Question: I'm making an app for an IoT Device My App is connected to the firebase database which shows the Ultrasonic sensor values. I have given the option of making pins on the IoT Device HIGH and LOW when the current value of the sensor is greater than the value set by the user in the app.
I'm using a spinner that has only two values "HIGH" and "LOW".
1. When the Selected value>current value I want the values of the spinner to be updated in the database.
2. And when Current value>Selected value I want that the non selected values should get updated in the database.
The case 1 is working fine but case 2 is not working.
In the code analogvalue means the current value of sensor and value means the selected value.
'''
// Read from the database
myRef = FirebaseDatabase.getInstance().getReference();
myRef.addValueEventListener(new ValueEventListener() {
@Override
public void onDataChange(@NonNull DataSnapshot dataSnapshot) {
// This method is called once with the initial value and again
// whenever data at this location is updated.
if(StringValue.length()>0 && link2.length()>0) {
try{
status = dataSnapshot.child("Distance").getValue().toString();}
catch (NullPointerException ignored){}
if(status==null){
TextView text4 = layout.findViewById(R.id.text4);
text4.setText(" Error: Wrong ID. ");
// Toast...
Toast toast = new Toast(getApplicationContext());
toast.setGravity(Gravity.CENTER_VERTICAL, 0, 540);
toast.setDuration(Toast.LENGTH_LONG);
toast.setView(layout);
toast.show();
}
else{ analogvalue = Integer.parseInt(status);}
pin.setText(status);
final int value = Integer.parseInt(StringValue);
if (analogvalue > value) {
Firebase fireChild = fire2.child( "Pin1");
fireChild.setValue(spinner1.getSelectedItem().toString());
Firebase fireChild1 = fire2.child( "Pin2");
fireChild1.setValue(spinner2.getSelectedItem().toString());
}
if(analogvalue <= value) {
if(spinner1.getSelectedItem().toString().equals("HIGH")){Firebase fireChild = fire2.child("Pin1"); fireChild.setValue("LOW");}
else {Firebase fireChild = fire2.child("Pin1"); fireChild.setValue("HIGH");}
if(spinner2.getSelectedItem().toString().equals("HIGH")){Firebase fireChild = fire2.child("Pin2"); fireChild.setValue("LOW");}
else {Firebase fireChild = fire2.child( "Pin2"); fireChild.setValue("HIGH");}
}
}
}
'''
[
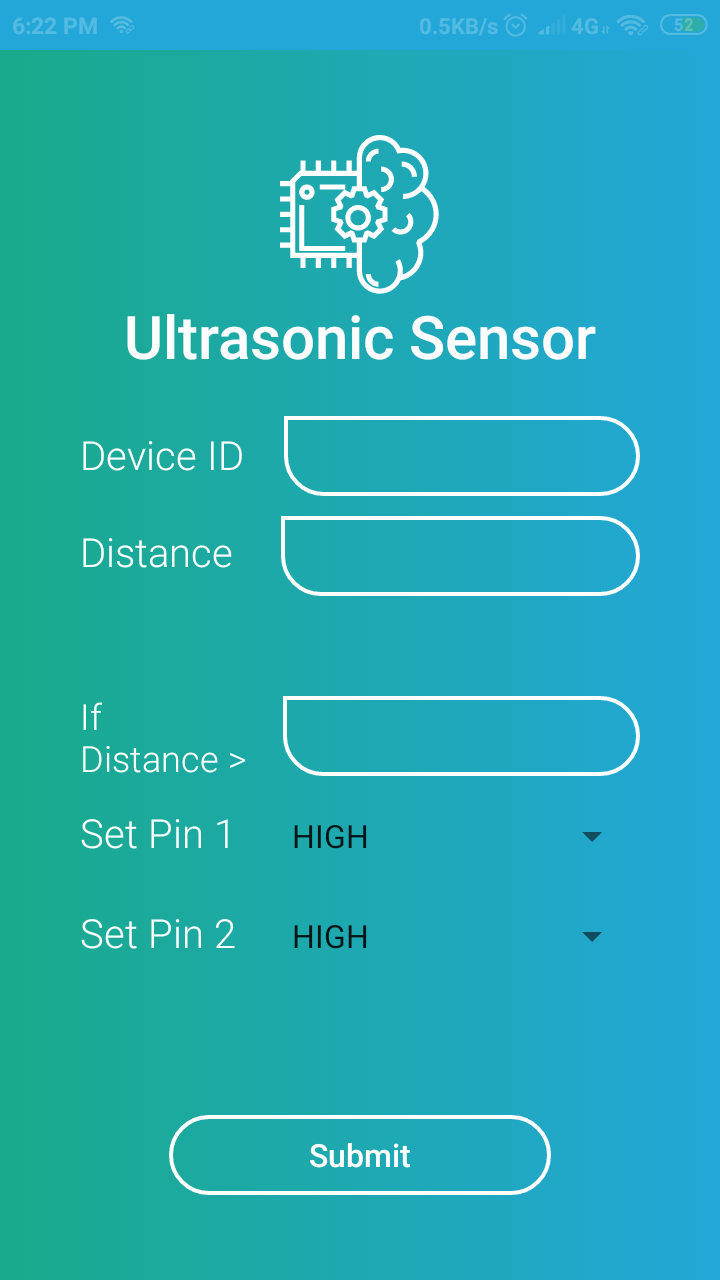
Answer: '''
if (analogvalue > value) {
Firebase fireChild = fire2.child(link2 + "/Pin1");
fireChild.setValue(spinner1.getSelectedItem().toString());
Firebase fireChild1 = fire2.child(link2 + "/Pin2");
fireChild1.setValue(spinner2.getSelectedItem().toString());
} else if(analogvalue <= value) {
Firebase fireChild = fire2.child(link2 + "/Pin2");
fireChild.setValue(spinner1.getItemAtPosition(Math.abs(spinner.getSelectedItemPosition()-1)));
Firebase fireChild1 = fire2.child(link2 + "/Pin1");
fireChild1.setValue(Math.abs(spinner2.getItemAtPosition(Math.abs(spinner.getSelectedItemPosition()-1))));
}
'''
Check out this solution that will work for your case only if there are two values in spinners